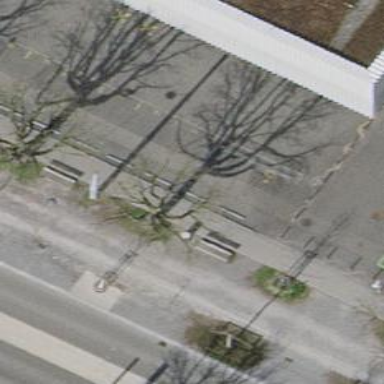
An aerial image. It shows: Avenue of trees.